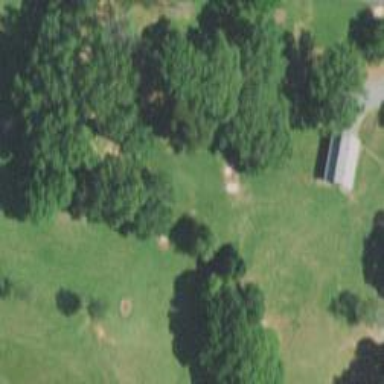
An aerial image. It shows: Disc golf tee area.